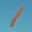
Label: 1